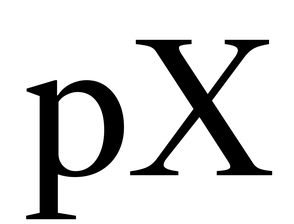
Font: LibreCaslonText_Regular